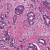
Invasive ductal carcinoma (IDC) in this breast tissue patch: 1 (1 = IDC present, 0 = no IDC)